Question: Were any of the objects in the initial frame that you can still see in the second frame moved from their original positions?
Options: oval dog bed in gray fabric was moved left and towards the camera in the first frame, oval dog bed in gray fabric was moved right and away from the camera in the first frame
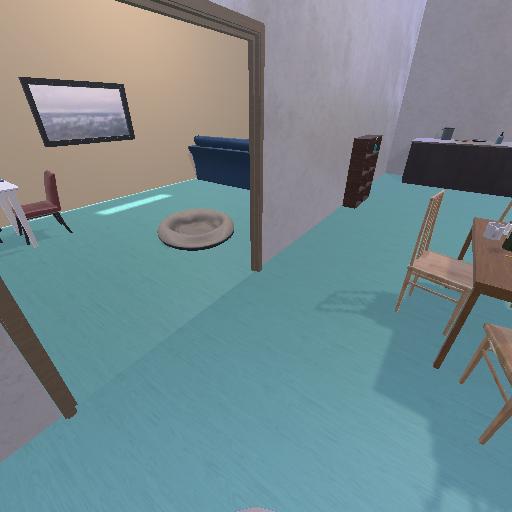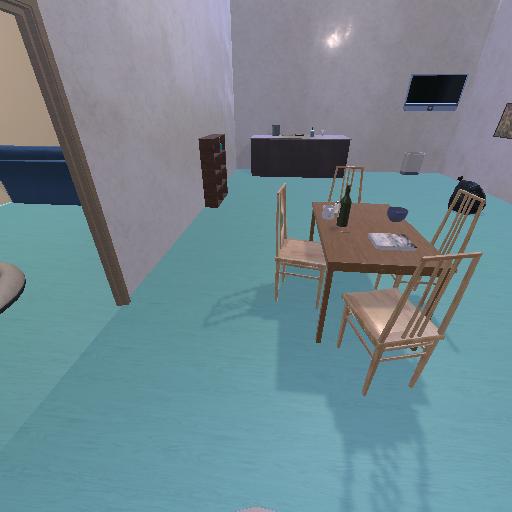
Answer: oval dog bed in gray fabric was moved left and towards the camera in the first frame